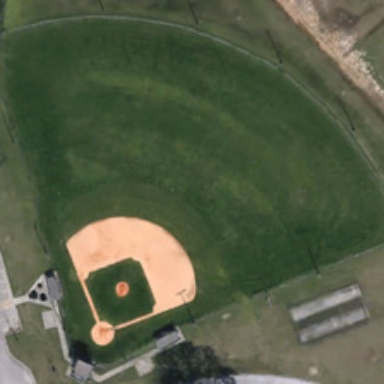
A baseball field is near a green tree .